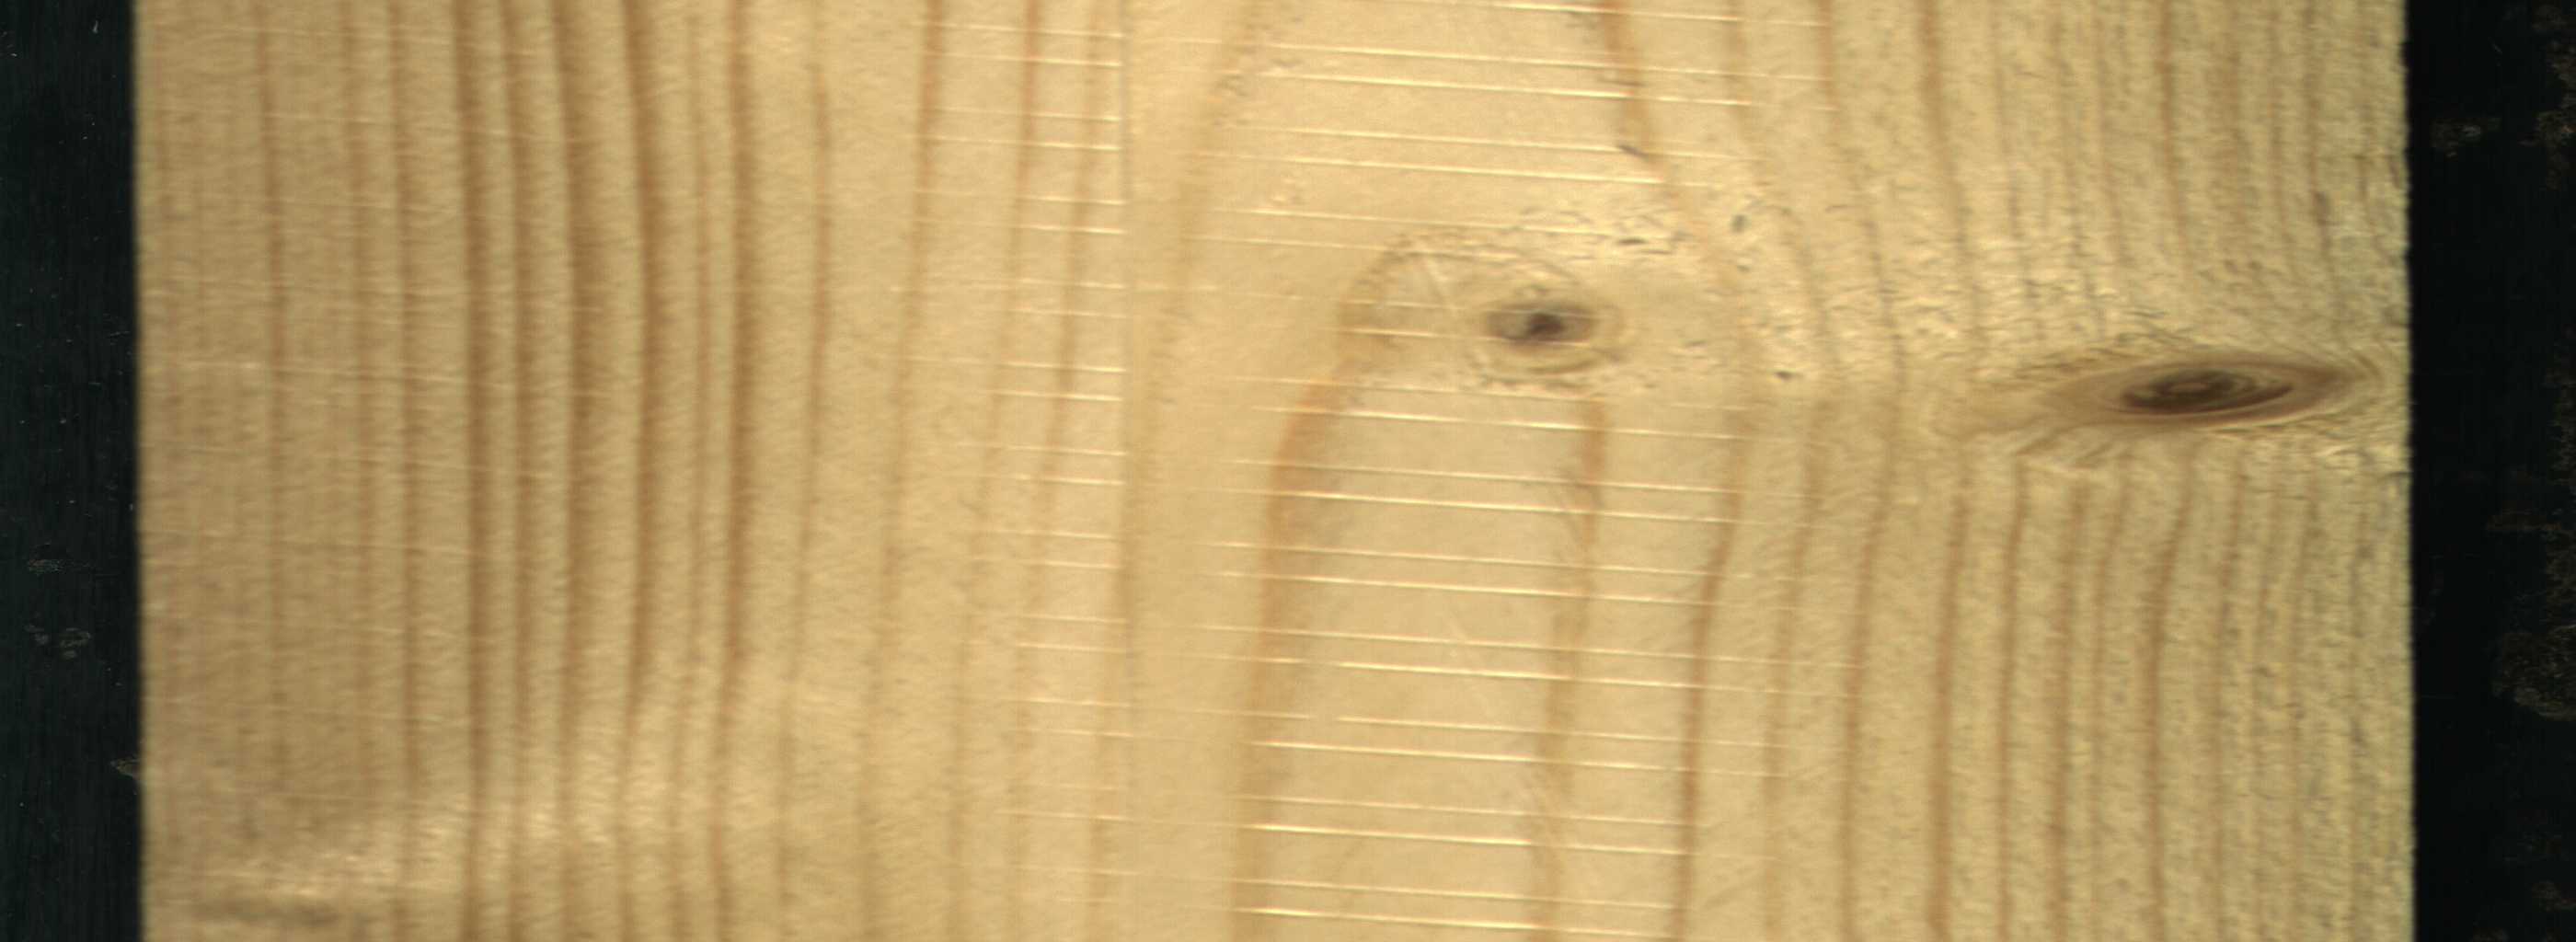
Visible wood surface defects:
Live_Knot
Live_Knot